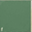
Piece: xx